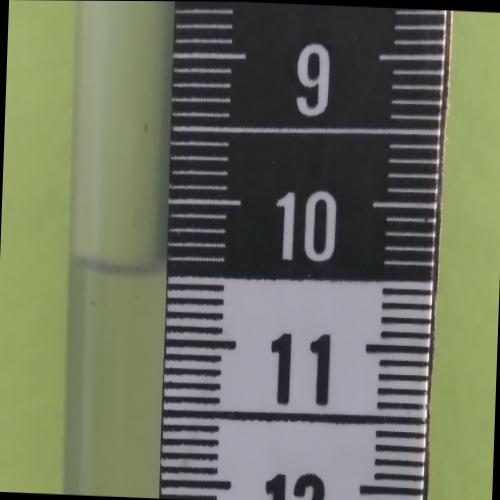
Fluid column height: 10.5 cm